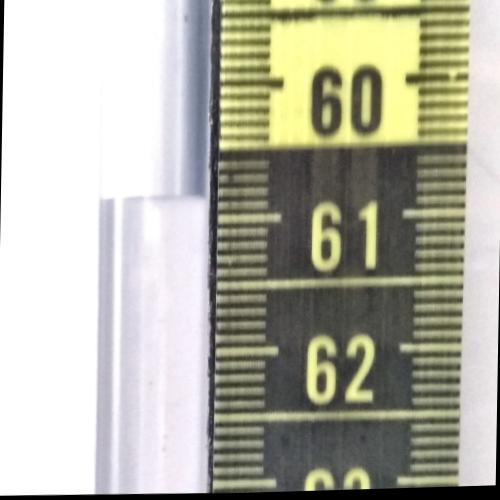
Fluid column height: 60.8 cm